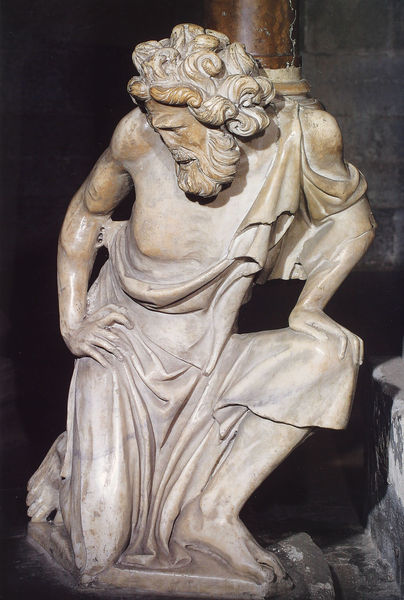
Titel: Kanzel
Künstler: Giovanni Pisano
Standort: Pistoia, S. Andrea (EU - I - Toskana)
Schlagwörter: fuß, hand, mann, umhang, weiß, gelb, ocker, brust, marmor, säule, bart, wand, arm, arme, vollbart, hände, figur, haare, mantel, locke, schulter, skulptur, statue, bein, füße, mauer, muskeln, faltenwurf, plastik, knie, zehen, alter, antike, knien, toga, kniend, träger, abgewand